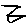
Label: zigzag